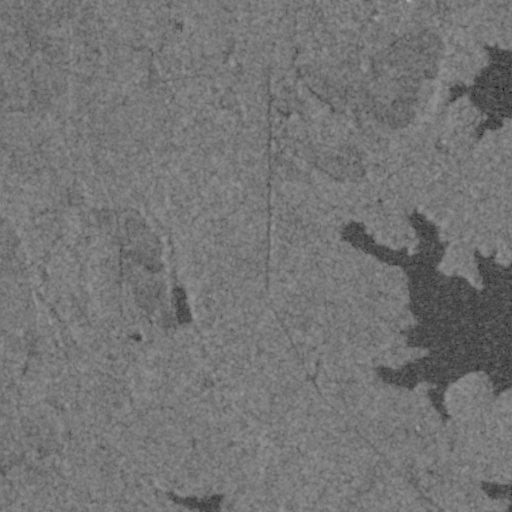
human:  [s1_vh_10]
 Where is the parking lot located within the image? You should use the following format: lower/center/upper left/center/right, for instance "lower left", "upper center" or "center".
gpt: The parking lot is located in the upper right of the image.
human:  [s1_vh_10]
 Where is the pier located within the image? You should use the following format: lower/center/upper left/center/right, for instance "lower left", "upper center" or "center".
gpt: The pier is located in the upper right of the image.
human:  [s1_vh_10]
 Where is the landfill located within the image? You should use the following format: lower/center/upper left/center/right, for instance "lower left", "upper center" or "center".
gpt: There is no landfill in the image.

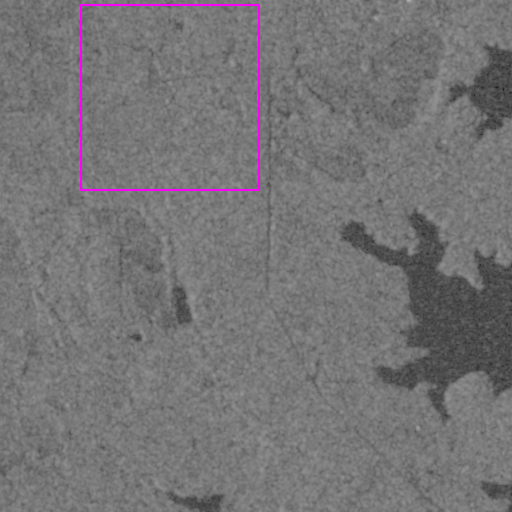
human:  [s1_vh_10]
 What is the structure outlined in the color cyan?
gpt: There is no cyan outline.
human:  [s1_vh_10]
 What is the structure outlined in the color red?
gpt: There is no structure outlined in red.